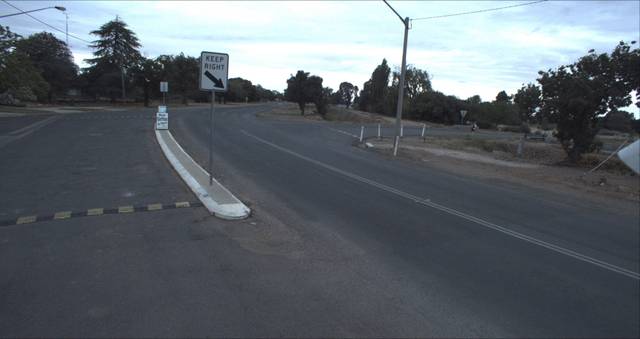
Region: Australia
Coordinates: -34.543, 146.407